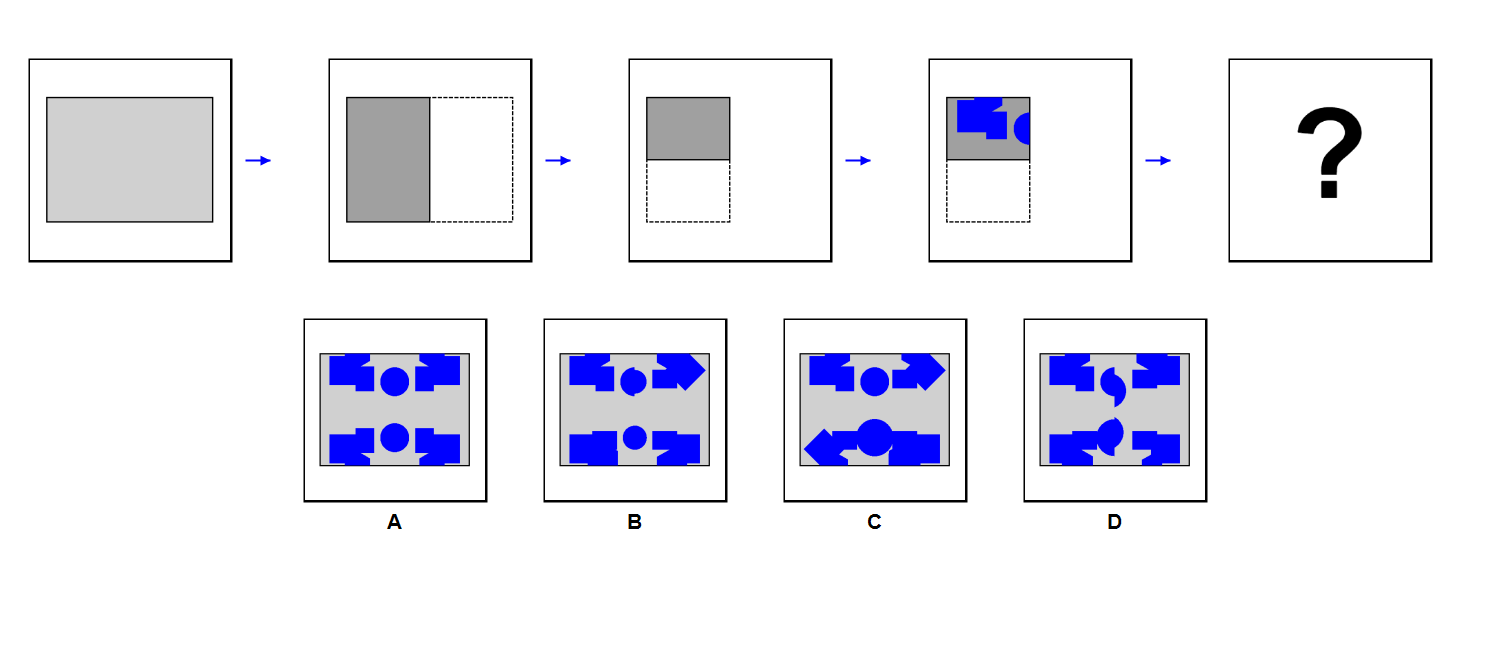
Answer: A